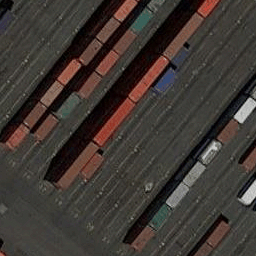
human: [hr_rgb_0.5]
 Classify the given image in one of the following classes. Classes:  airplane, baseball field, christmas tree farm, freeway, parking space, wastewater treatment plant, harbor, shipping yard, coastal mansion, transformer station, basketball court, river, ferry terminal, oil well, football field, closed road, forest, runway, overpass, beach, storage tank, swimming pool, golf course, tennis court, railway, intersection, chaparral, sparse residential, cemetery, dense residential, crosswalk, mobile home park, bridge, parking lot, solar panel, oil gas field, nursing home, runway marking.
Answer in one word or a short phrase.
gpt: shipping yard